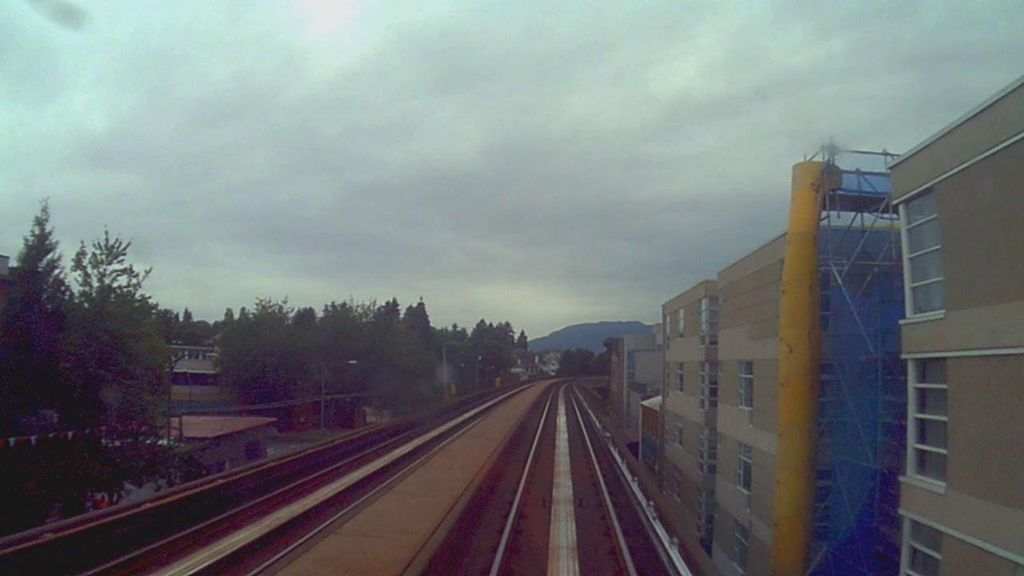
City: vancouver